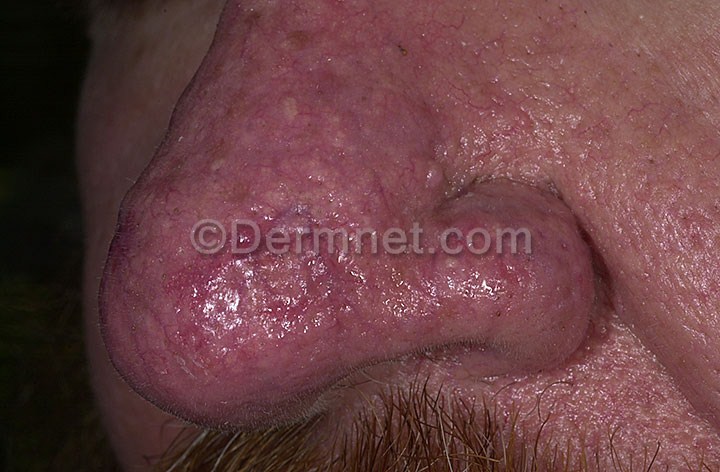
Disease: Acne and Rosacea Photos